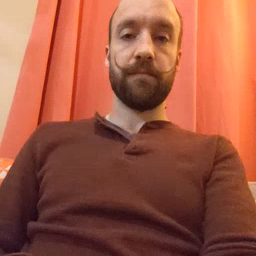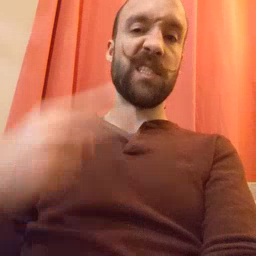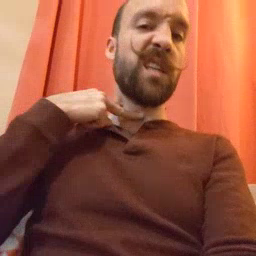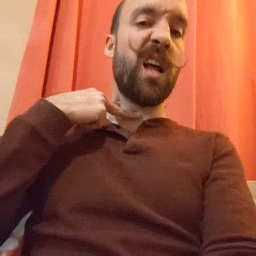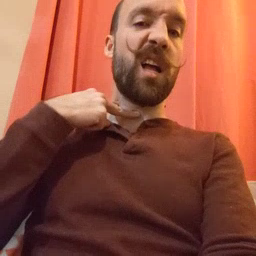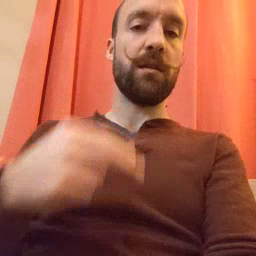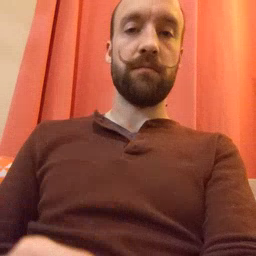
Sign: stuck